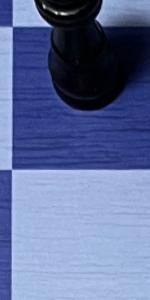
Label: Empty